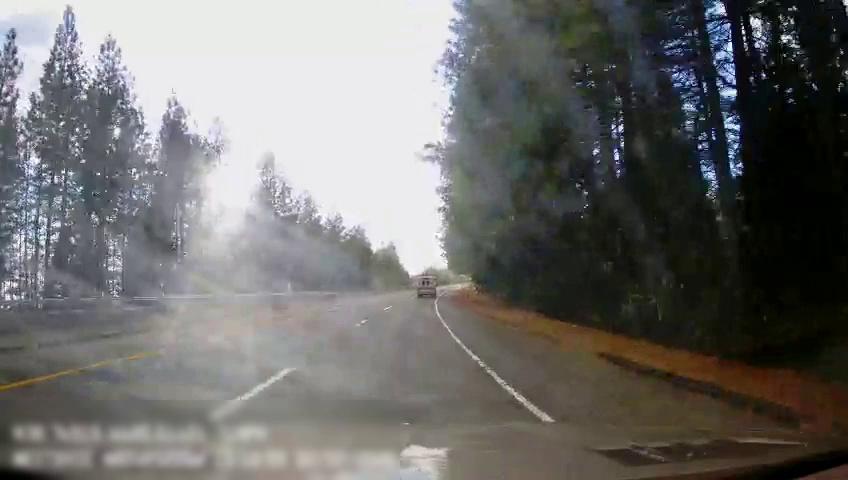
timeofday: Day
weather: Sunny
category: Drivable Space
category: Vehicles | Van
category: Lanes | Alternate Lane
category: Lanes | Current Lane
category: Lanes | Current Lane